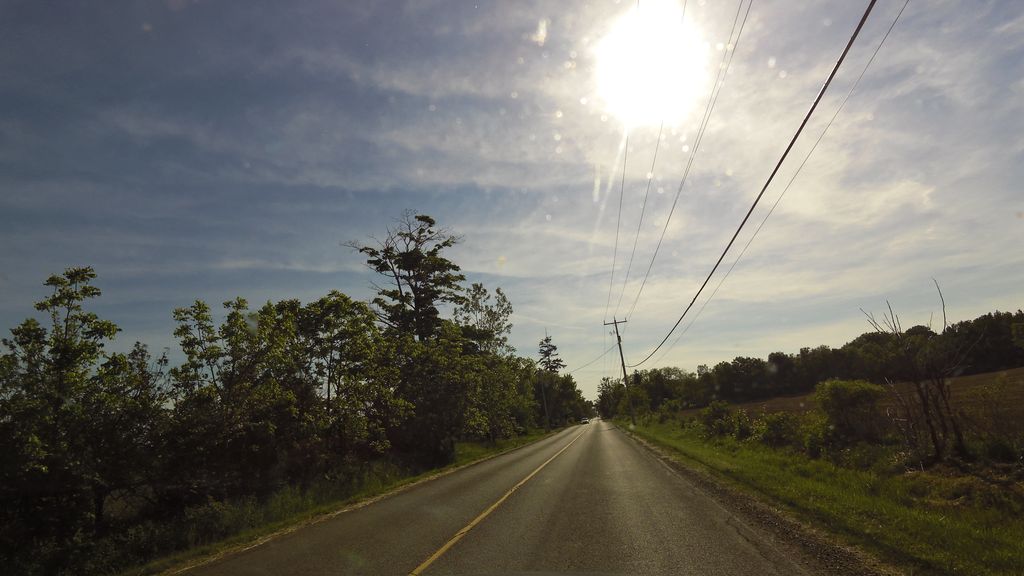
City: hamilton